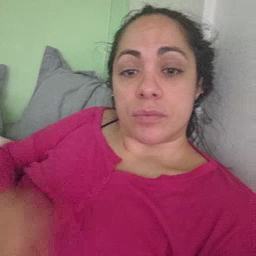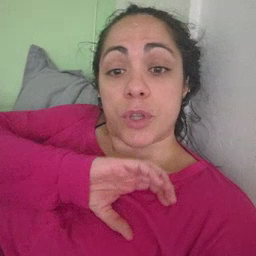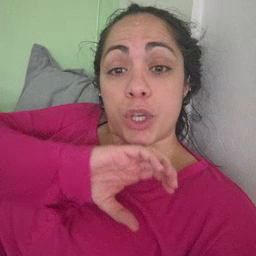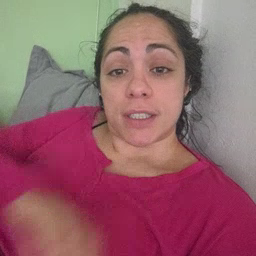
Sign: police